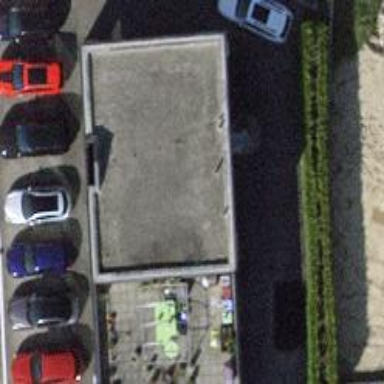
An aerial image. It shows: Shop that sells cars.